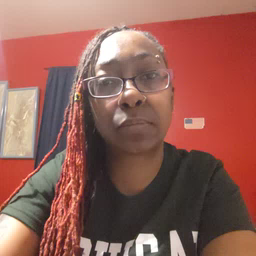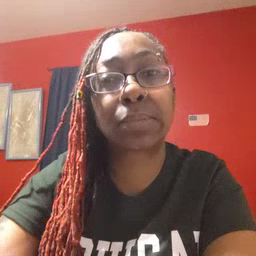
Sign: kiss